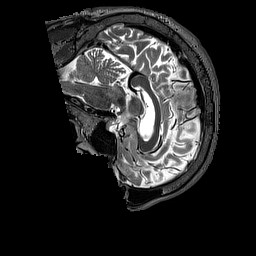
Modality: T2w
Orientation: sagittal
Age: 47
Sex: male
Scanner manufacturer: siemens
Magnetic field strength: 3 T
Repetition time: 3.2 s
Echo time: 0.567 s